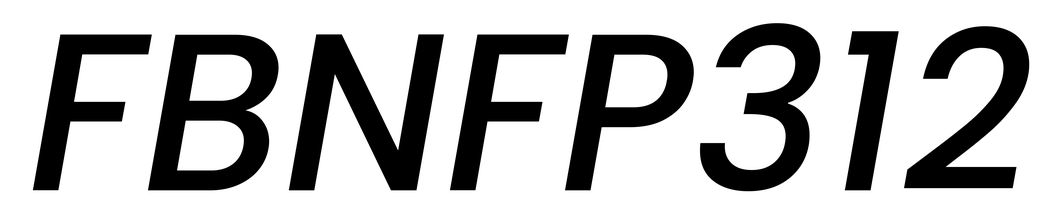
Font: Poppins-MediumItalic